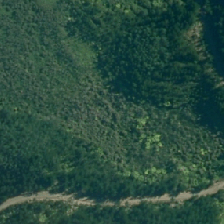
Land cover: herbaceous_freshwater_vege